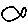
Label: fish